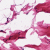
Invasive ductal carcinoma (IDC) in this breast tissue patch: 0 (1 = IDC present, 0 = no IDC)